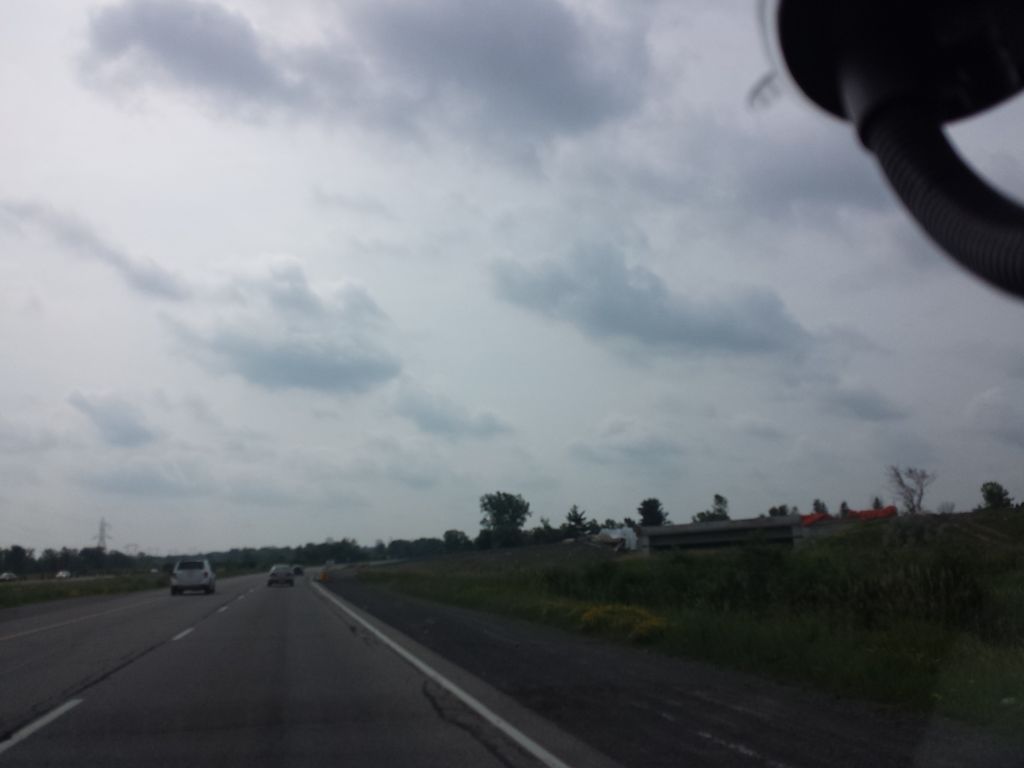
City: ottawa-gatineau